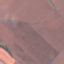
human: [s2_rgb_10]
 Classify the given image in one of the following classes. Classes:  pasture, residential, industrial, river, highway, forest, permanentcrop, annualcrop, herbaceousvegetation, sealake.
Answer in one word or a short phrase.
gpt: AnnualCrop